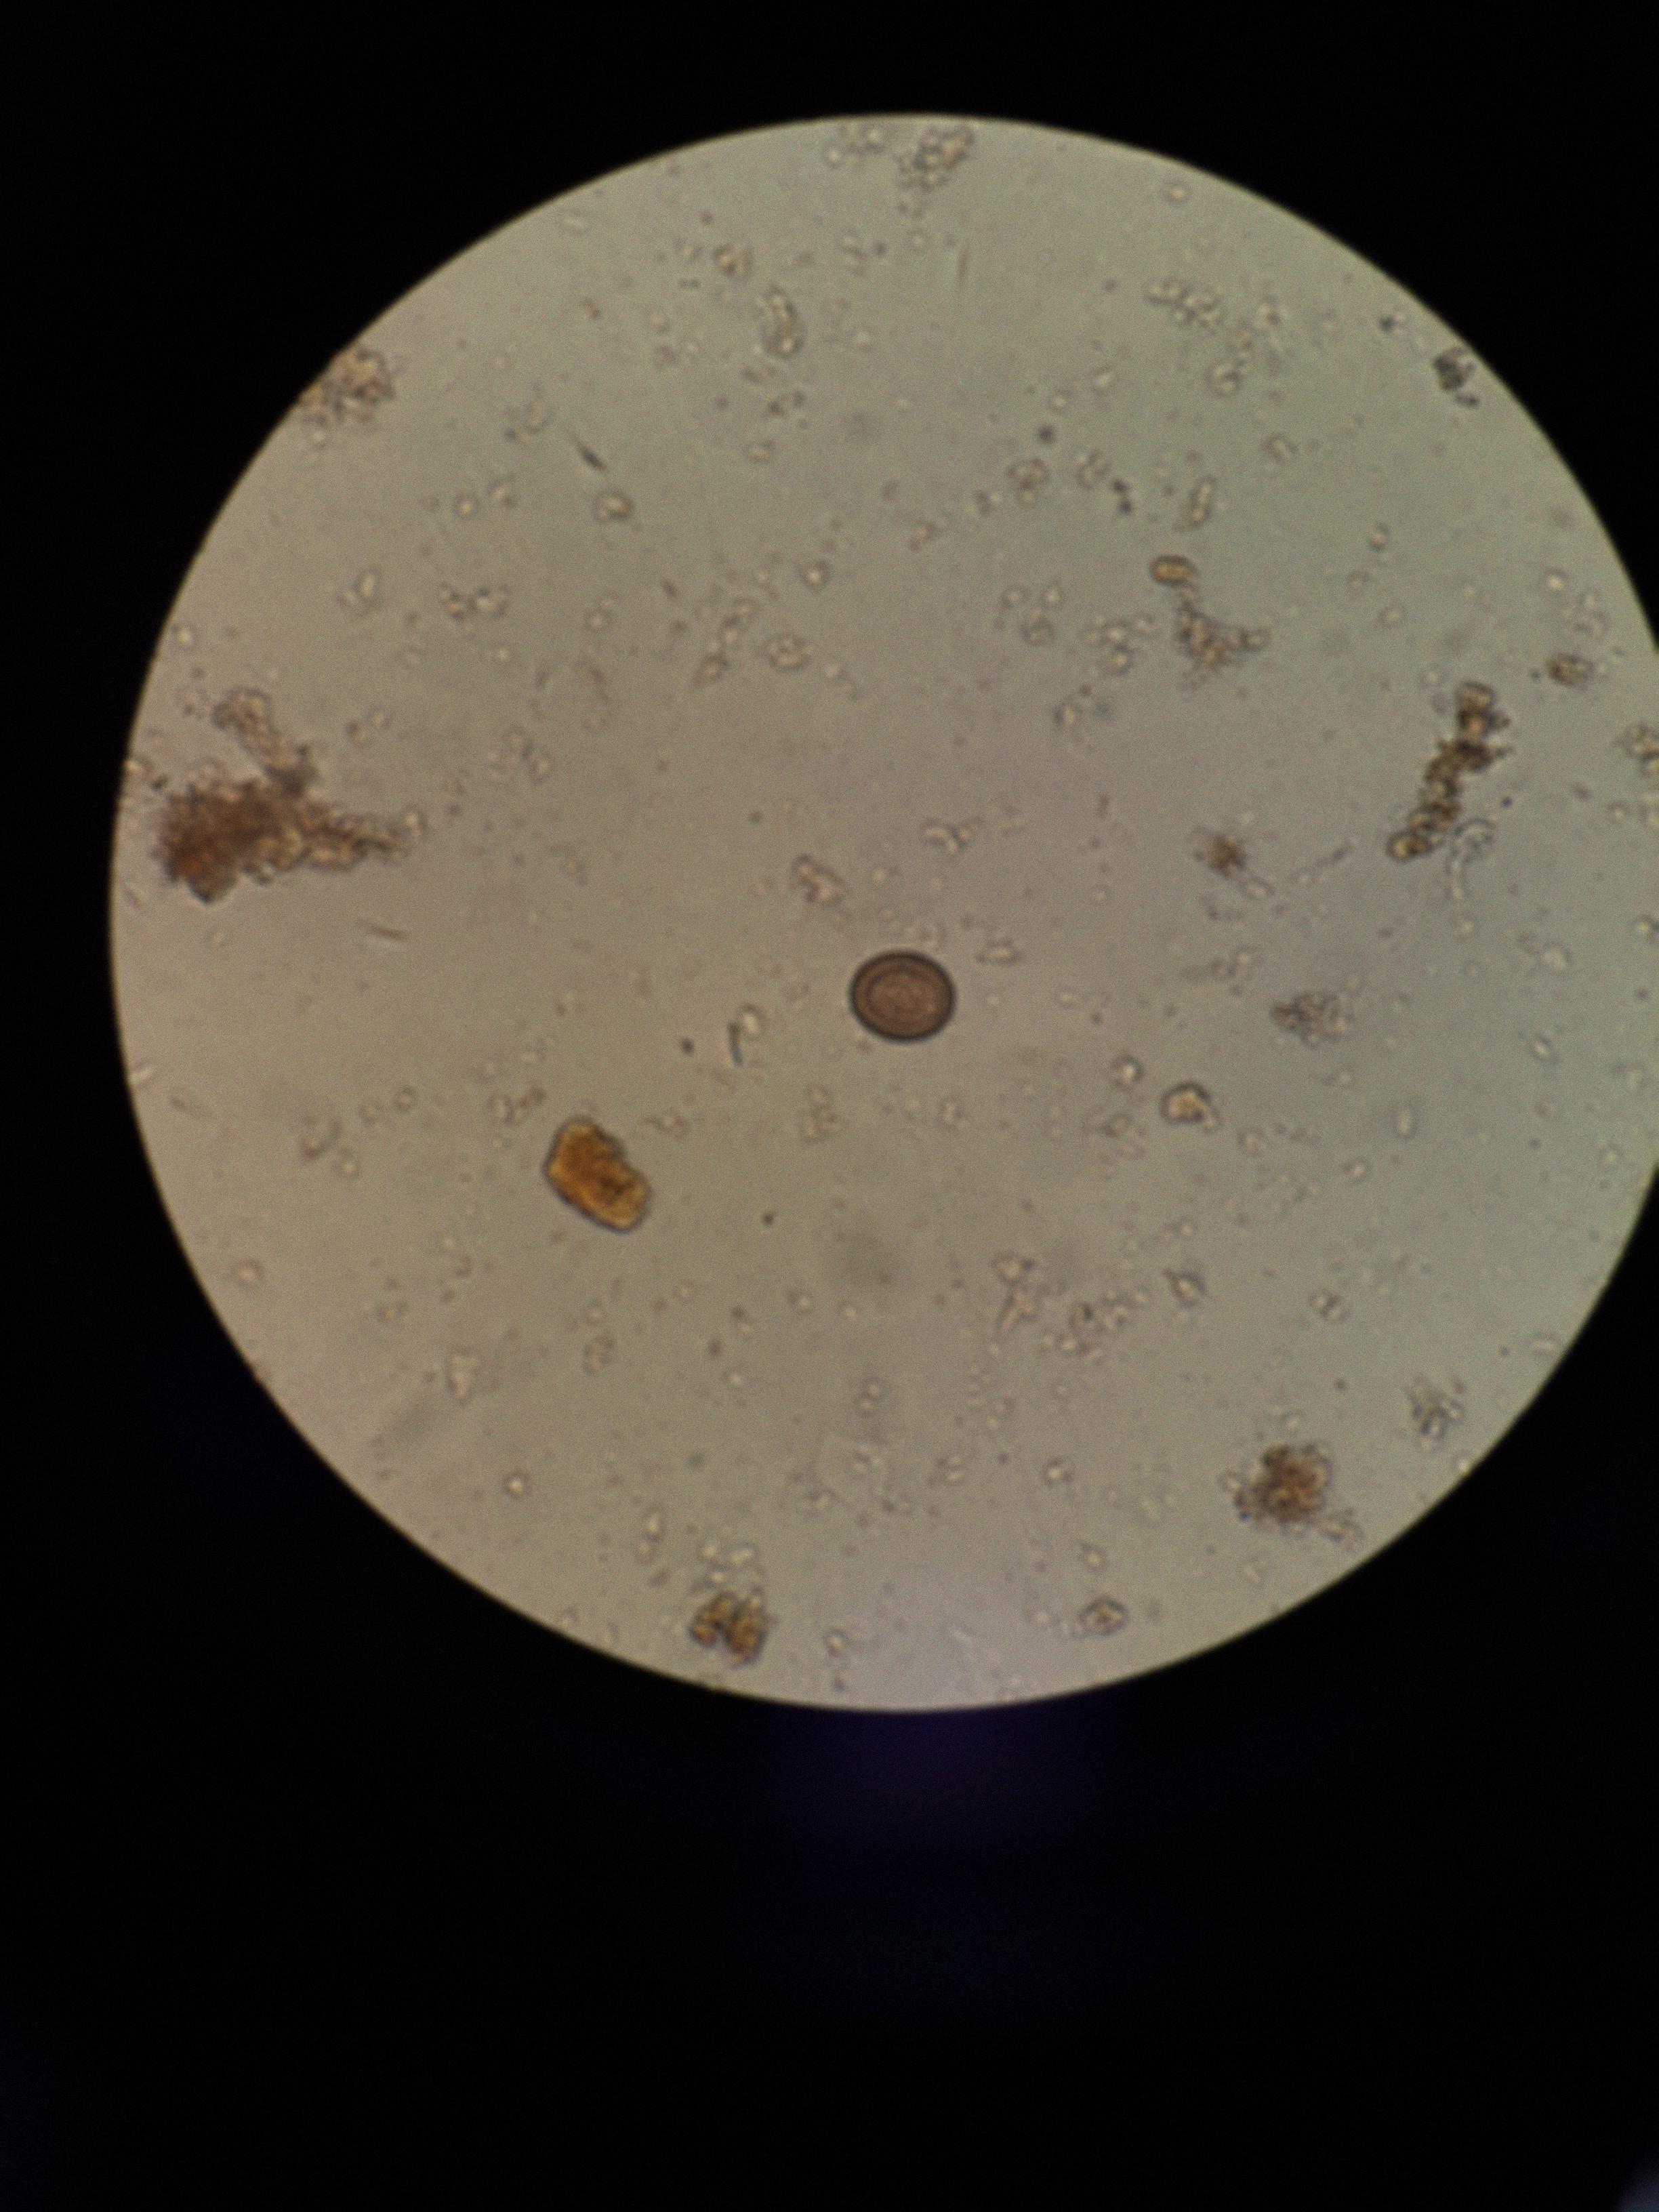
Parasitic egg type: Taenia spp. egg